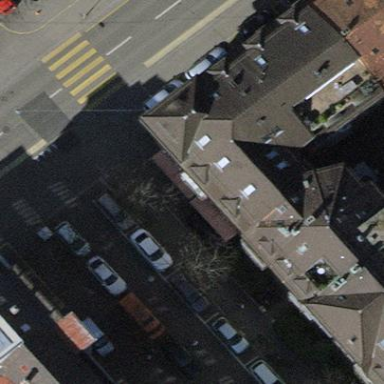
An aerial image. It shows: Parking lane for vehicles.